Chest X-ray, PA view. Patient: 55 years old, sex F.
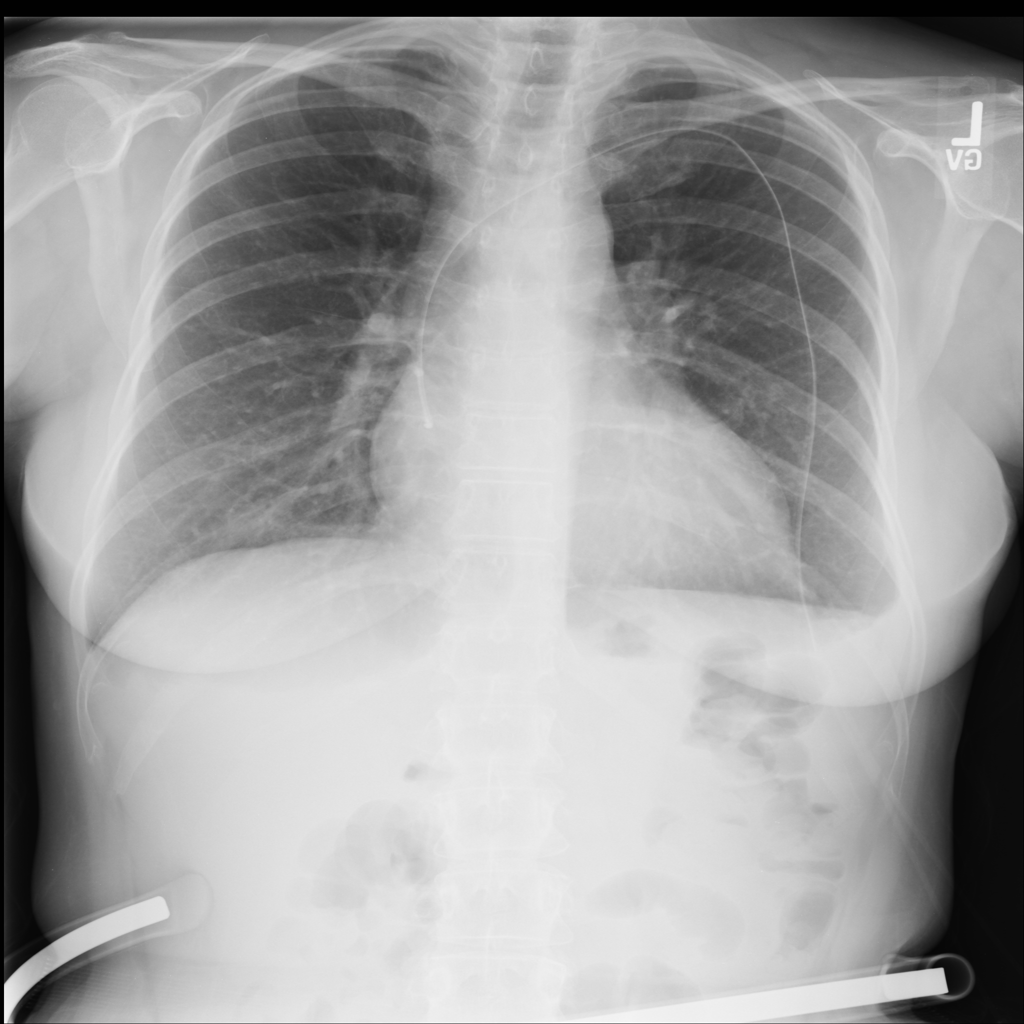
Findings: Effusion